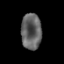
Tissue: prostate
Cell type: Epithelial cells
Senescence score: 0.358
Nuclear area (px): 716
Mean DAPI intensity: 98.419